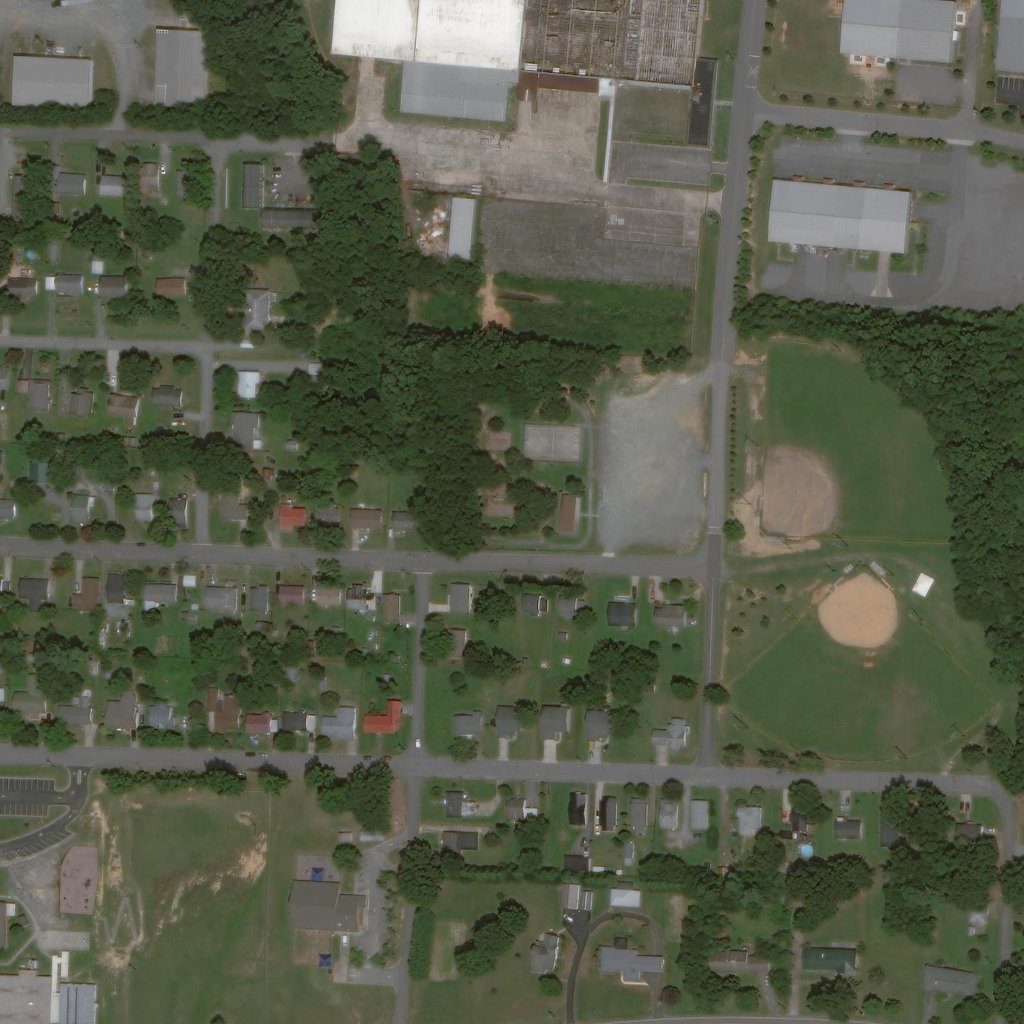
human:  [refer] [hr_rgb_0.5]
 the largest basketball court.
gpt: <box>[[51, 41, 57, 45, 0]]</box>